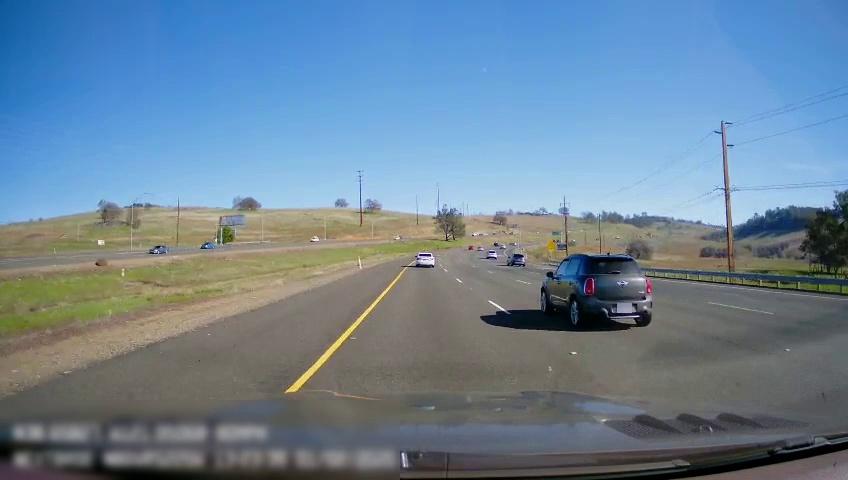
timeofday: Day
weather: Sunny
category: Drivable Space
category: Drivable Space
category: Vehicles | Car
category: Vehicles | Car
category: Vehicles | SUV
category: Vehicles | SUV
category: Vehicles | Car
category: Vehicles | Car
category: Vehicles | SUV
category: Lanes | Current Lane
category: Lanes | Current Lane
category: Lanes | Alternate Lane
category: Lanes | Alternate Lane
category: Lanes | Alternate Lane